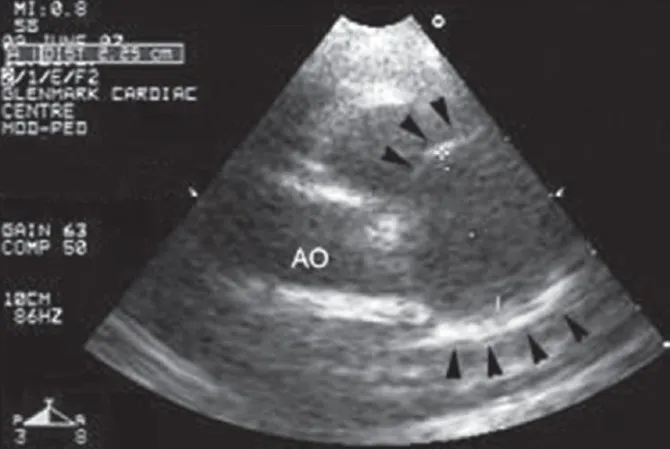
Follow-up echocardiography in short-axis view at the level of aortic valve demonstrating increase in the size of aneurysm (arrow heads) with complete resolution of the thrombus.
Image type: radiology (ultrasound)